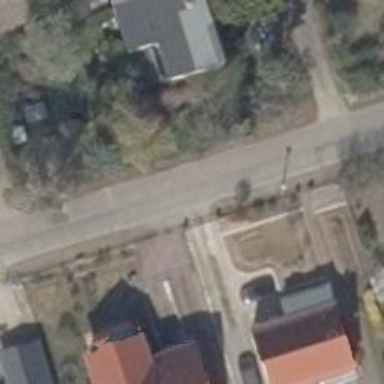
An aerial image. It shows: Residential road paved with concrete.